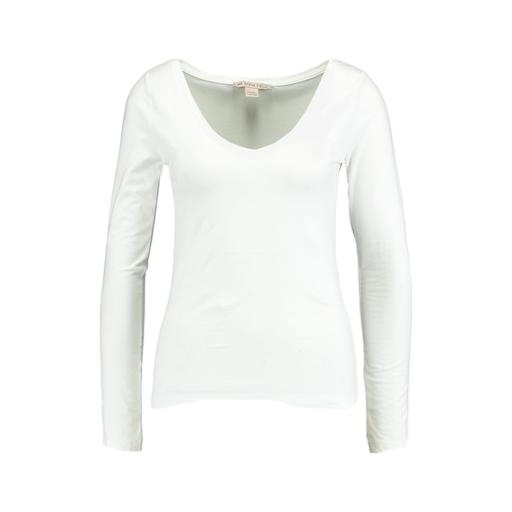
white v-neck long-sleeve top, white long-sleeve v-neck tee, white pima t-shirt only macy, white background